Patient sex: M
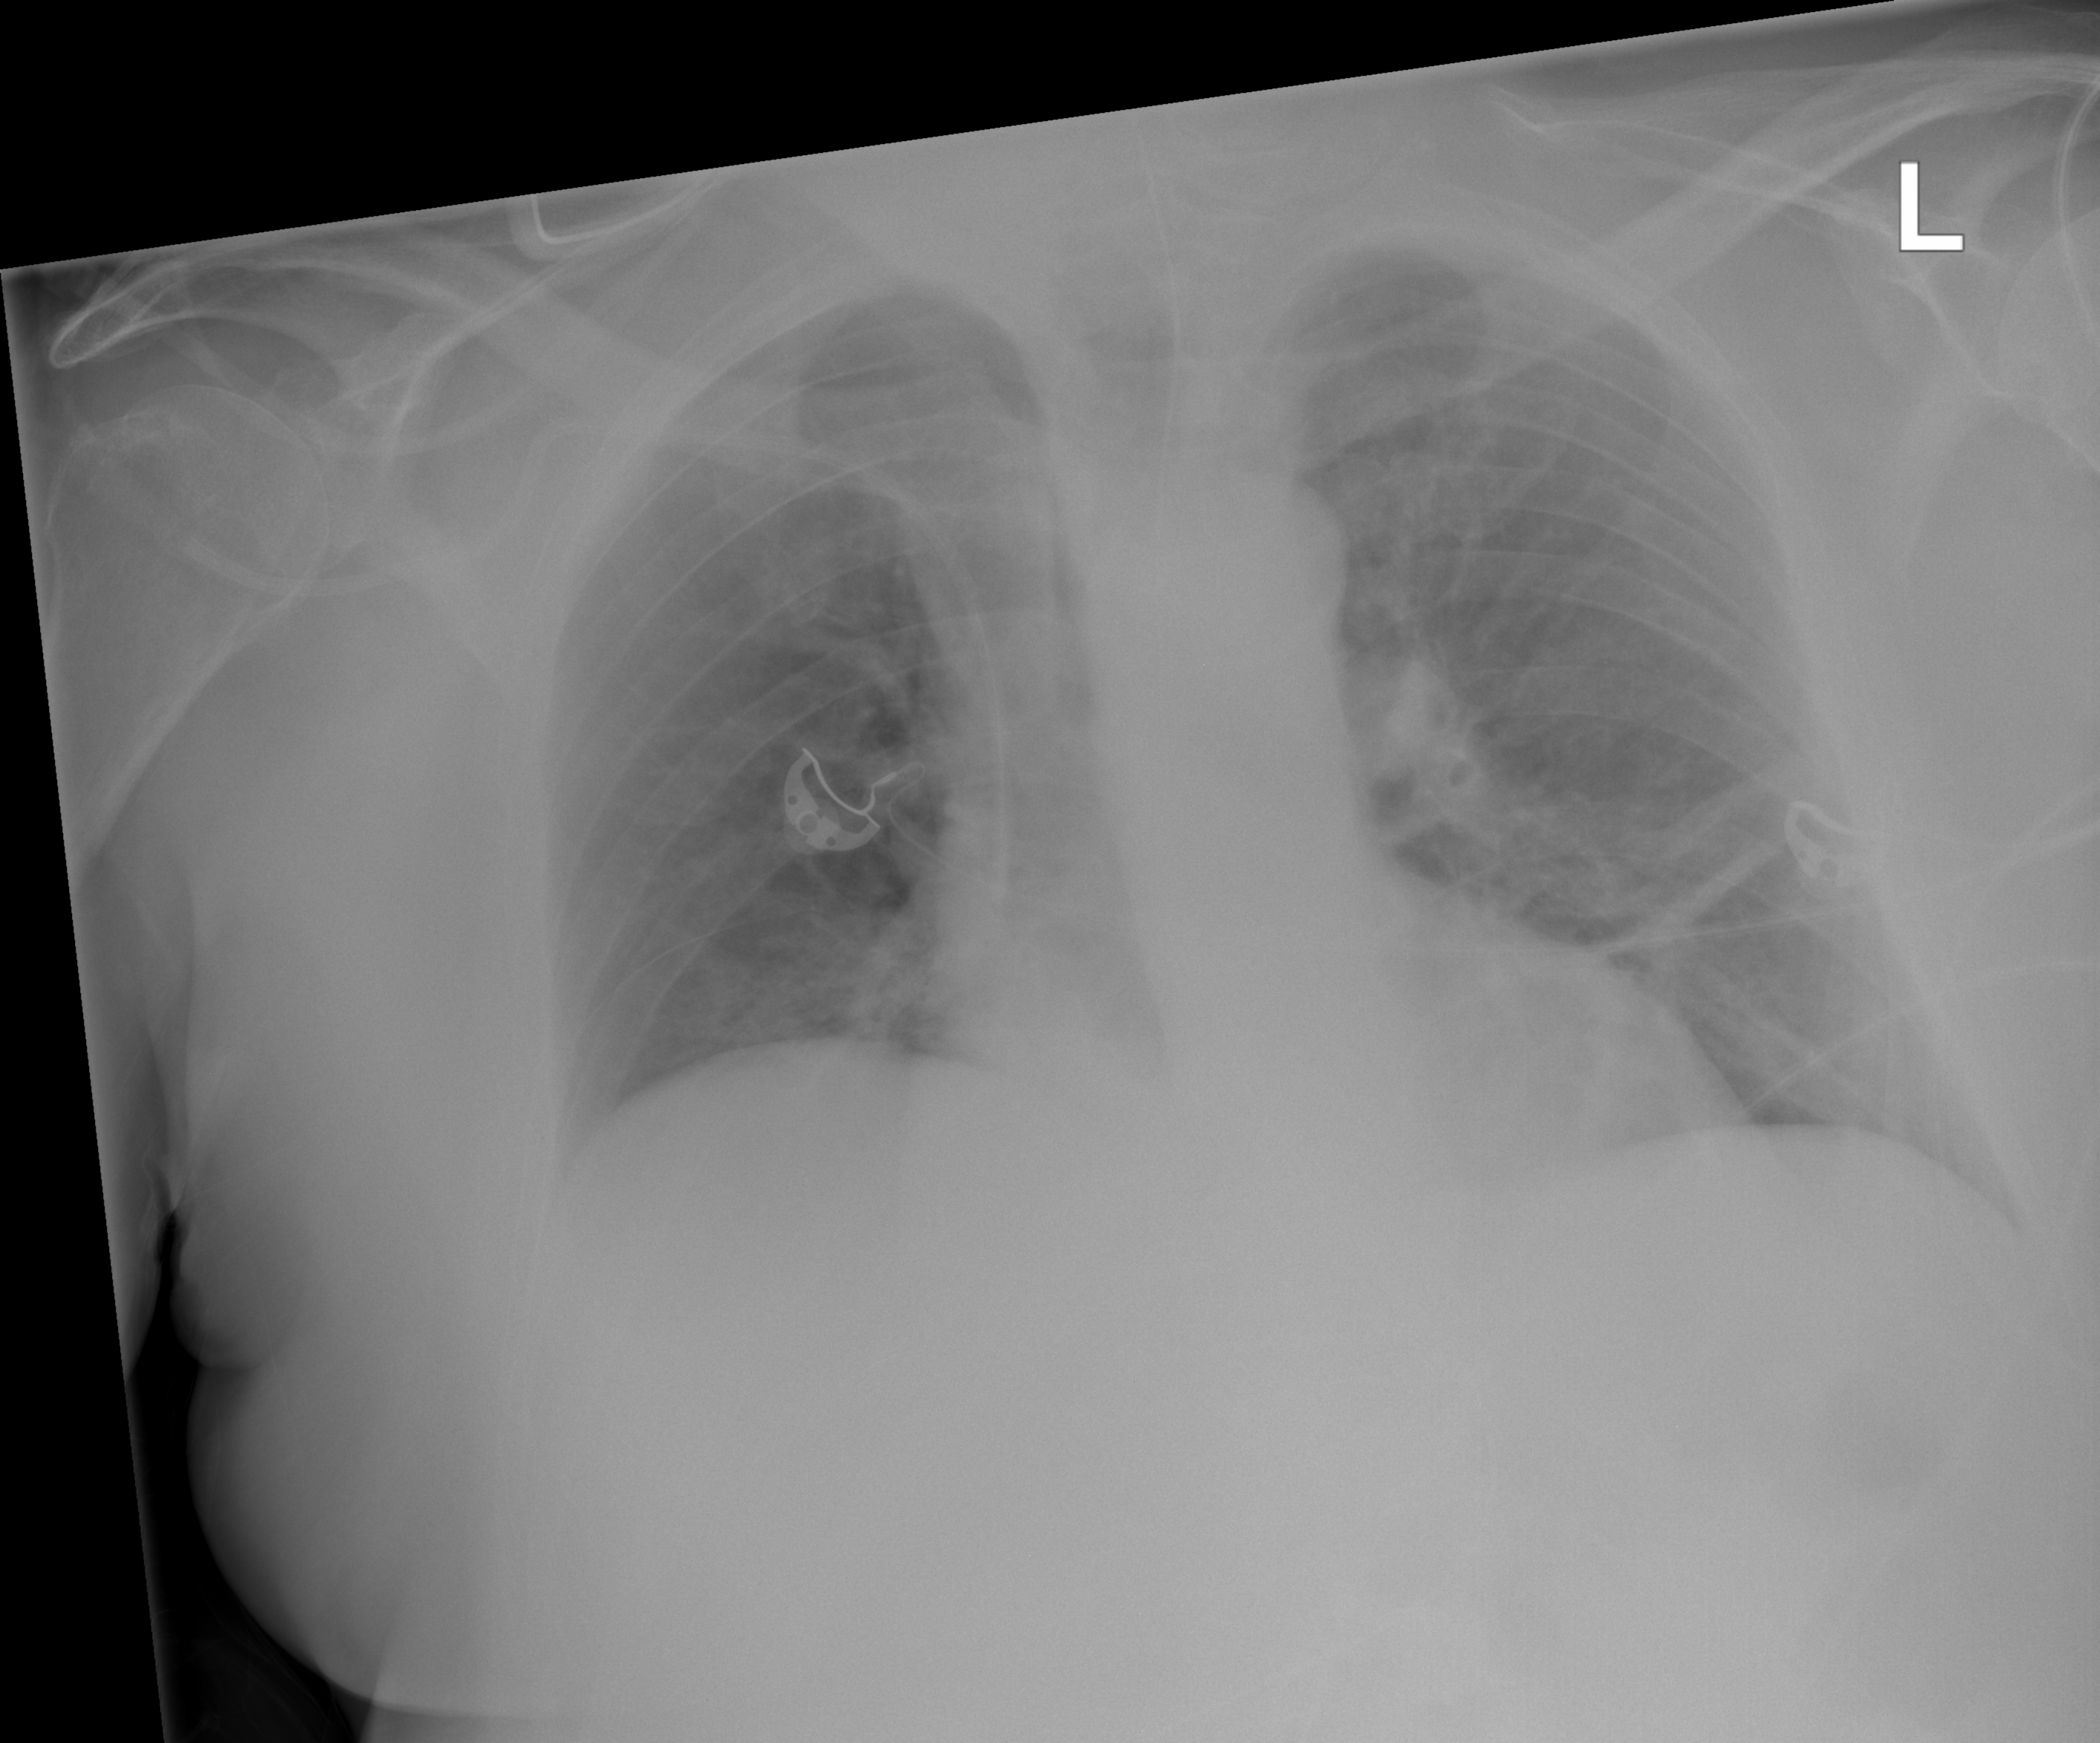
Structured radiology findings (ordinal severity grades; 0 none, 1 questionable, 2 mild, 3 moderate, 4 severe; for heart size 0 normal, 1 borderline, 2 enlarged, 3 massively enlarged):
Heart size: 1
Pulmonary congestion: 2
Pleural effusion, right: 0
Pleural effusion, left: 0
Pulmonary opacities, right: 0
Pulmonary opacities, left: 0
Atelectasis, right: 0
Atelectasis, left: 0